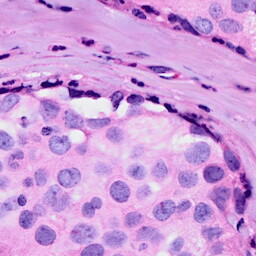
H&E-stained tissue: Breast